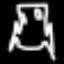
Label: frog